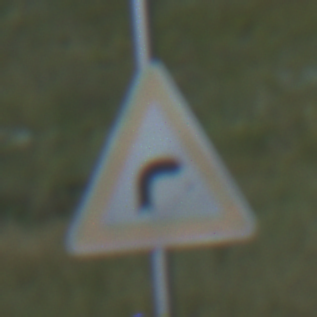
Verkehrszeichen: KurveRechts
Umgebung: Outdoor, Nature
Tageszeit: Night
Wetter: PartlyCloudy
Licht: Natural
Jahreszeit: NotSpecified
Kontrast: HighContrast